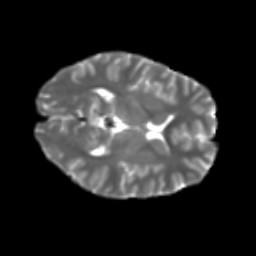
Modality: T2w
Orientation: axial
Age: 22
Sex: female
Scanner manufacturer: ge
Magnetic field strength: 3 T
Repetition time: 7.8 s
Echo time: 0.0606 s